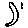
Label: moon